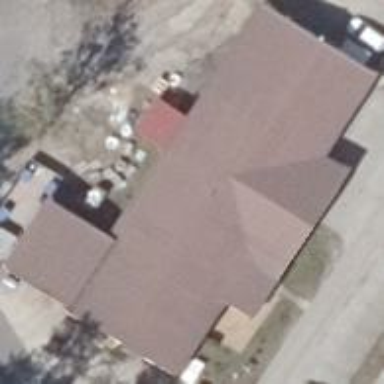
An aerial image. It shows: Commercial building with gabled roof.